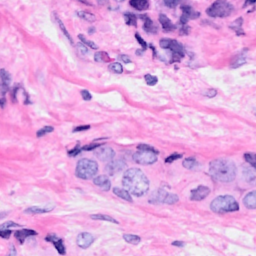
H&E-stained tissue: Breast